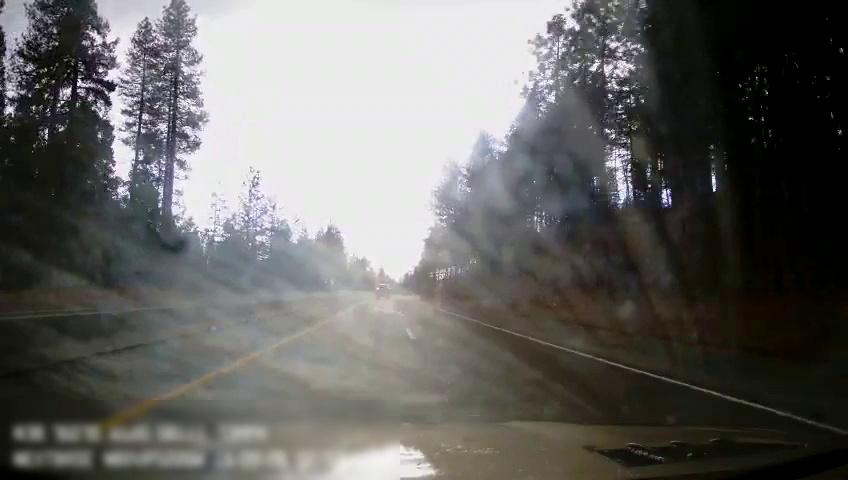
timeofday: Day
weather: Cloudy
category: Drivable Space
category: Drivable Space
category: Vehicles | Van
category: Lanes | Current Lane
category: Lanes | Alternate Lane
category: Lanes | Alternate Lane